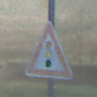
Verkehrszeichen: Lichtzeichenanlage
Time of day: Dawn
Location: Outdoor (Nature)
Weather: Clear
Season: NotSpecified
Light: Natural